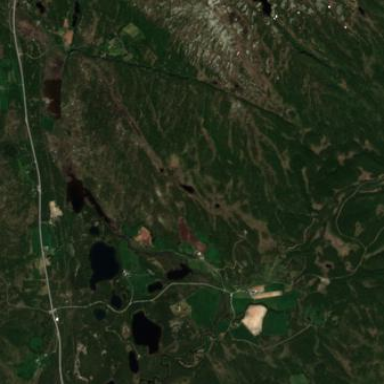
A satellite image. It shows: Bog wetland.